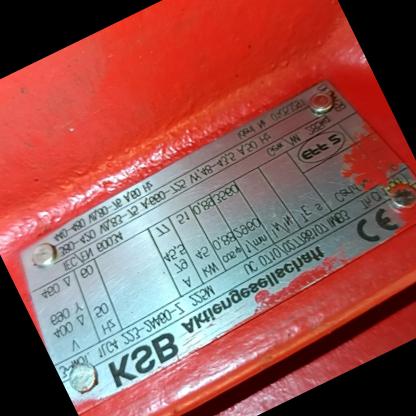
Klasa: tabliczka-znamionowa